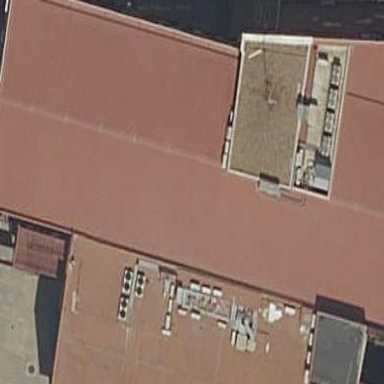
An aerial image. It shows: Office building.